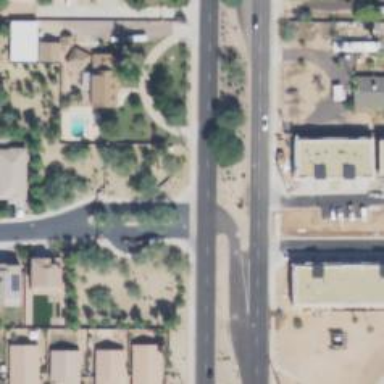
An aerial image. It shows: Asphalt road with secondary link designation.